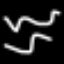
Label: squiggle